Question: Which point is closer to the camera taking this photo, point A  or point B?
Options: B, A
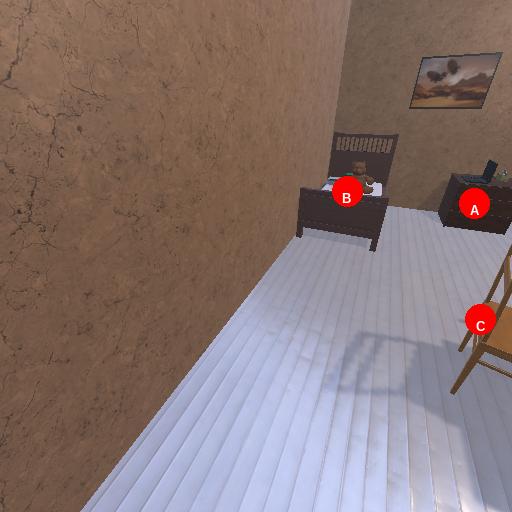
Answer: B